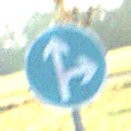
Verkehrszeichen: VorgeschriebeneFahrtrichtungGeradeausOderRechts
Umgebung: Outdoor, Nature
Tageszeit: MorningAfternoon
Wetter: Clear
Licht: Natural
Jahreszeit: NotSpecified
Kontrast: HighContrast